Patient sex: F
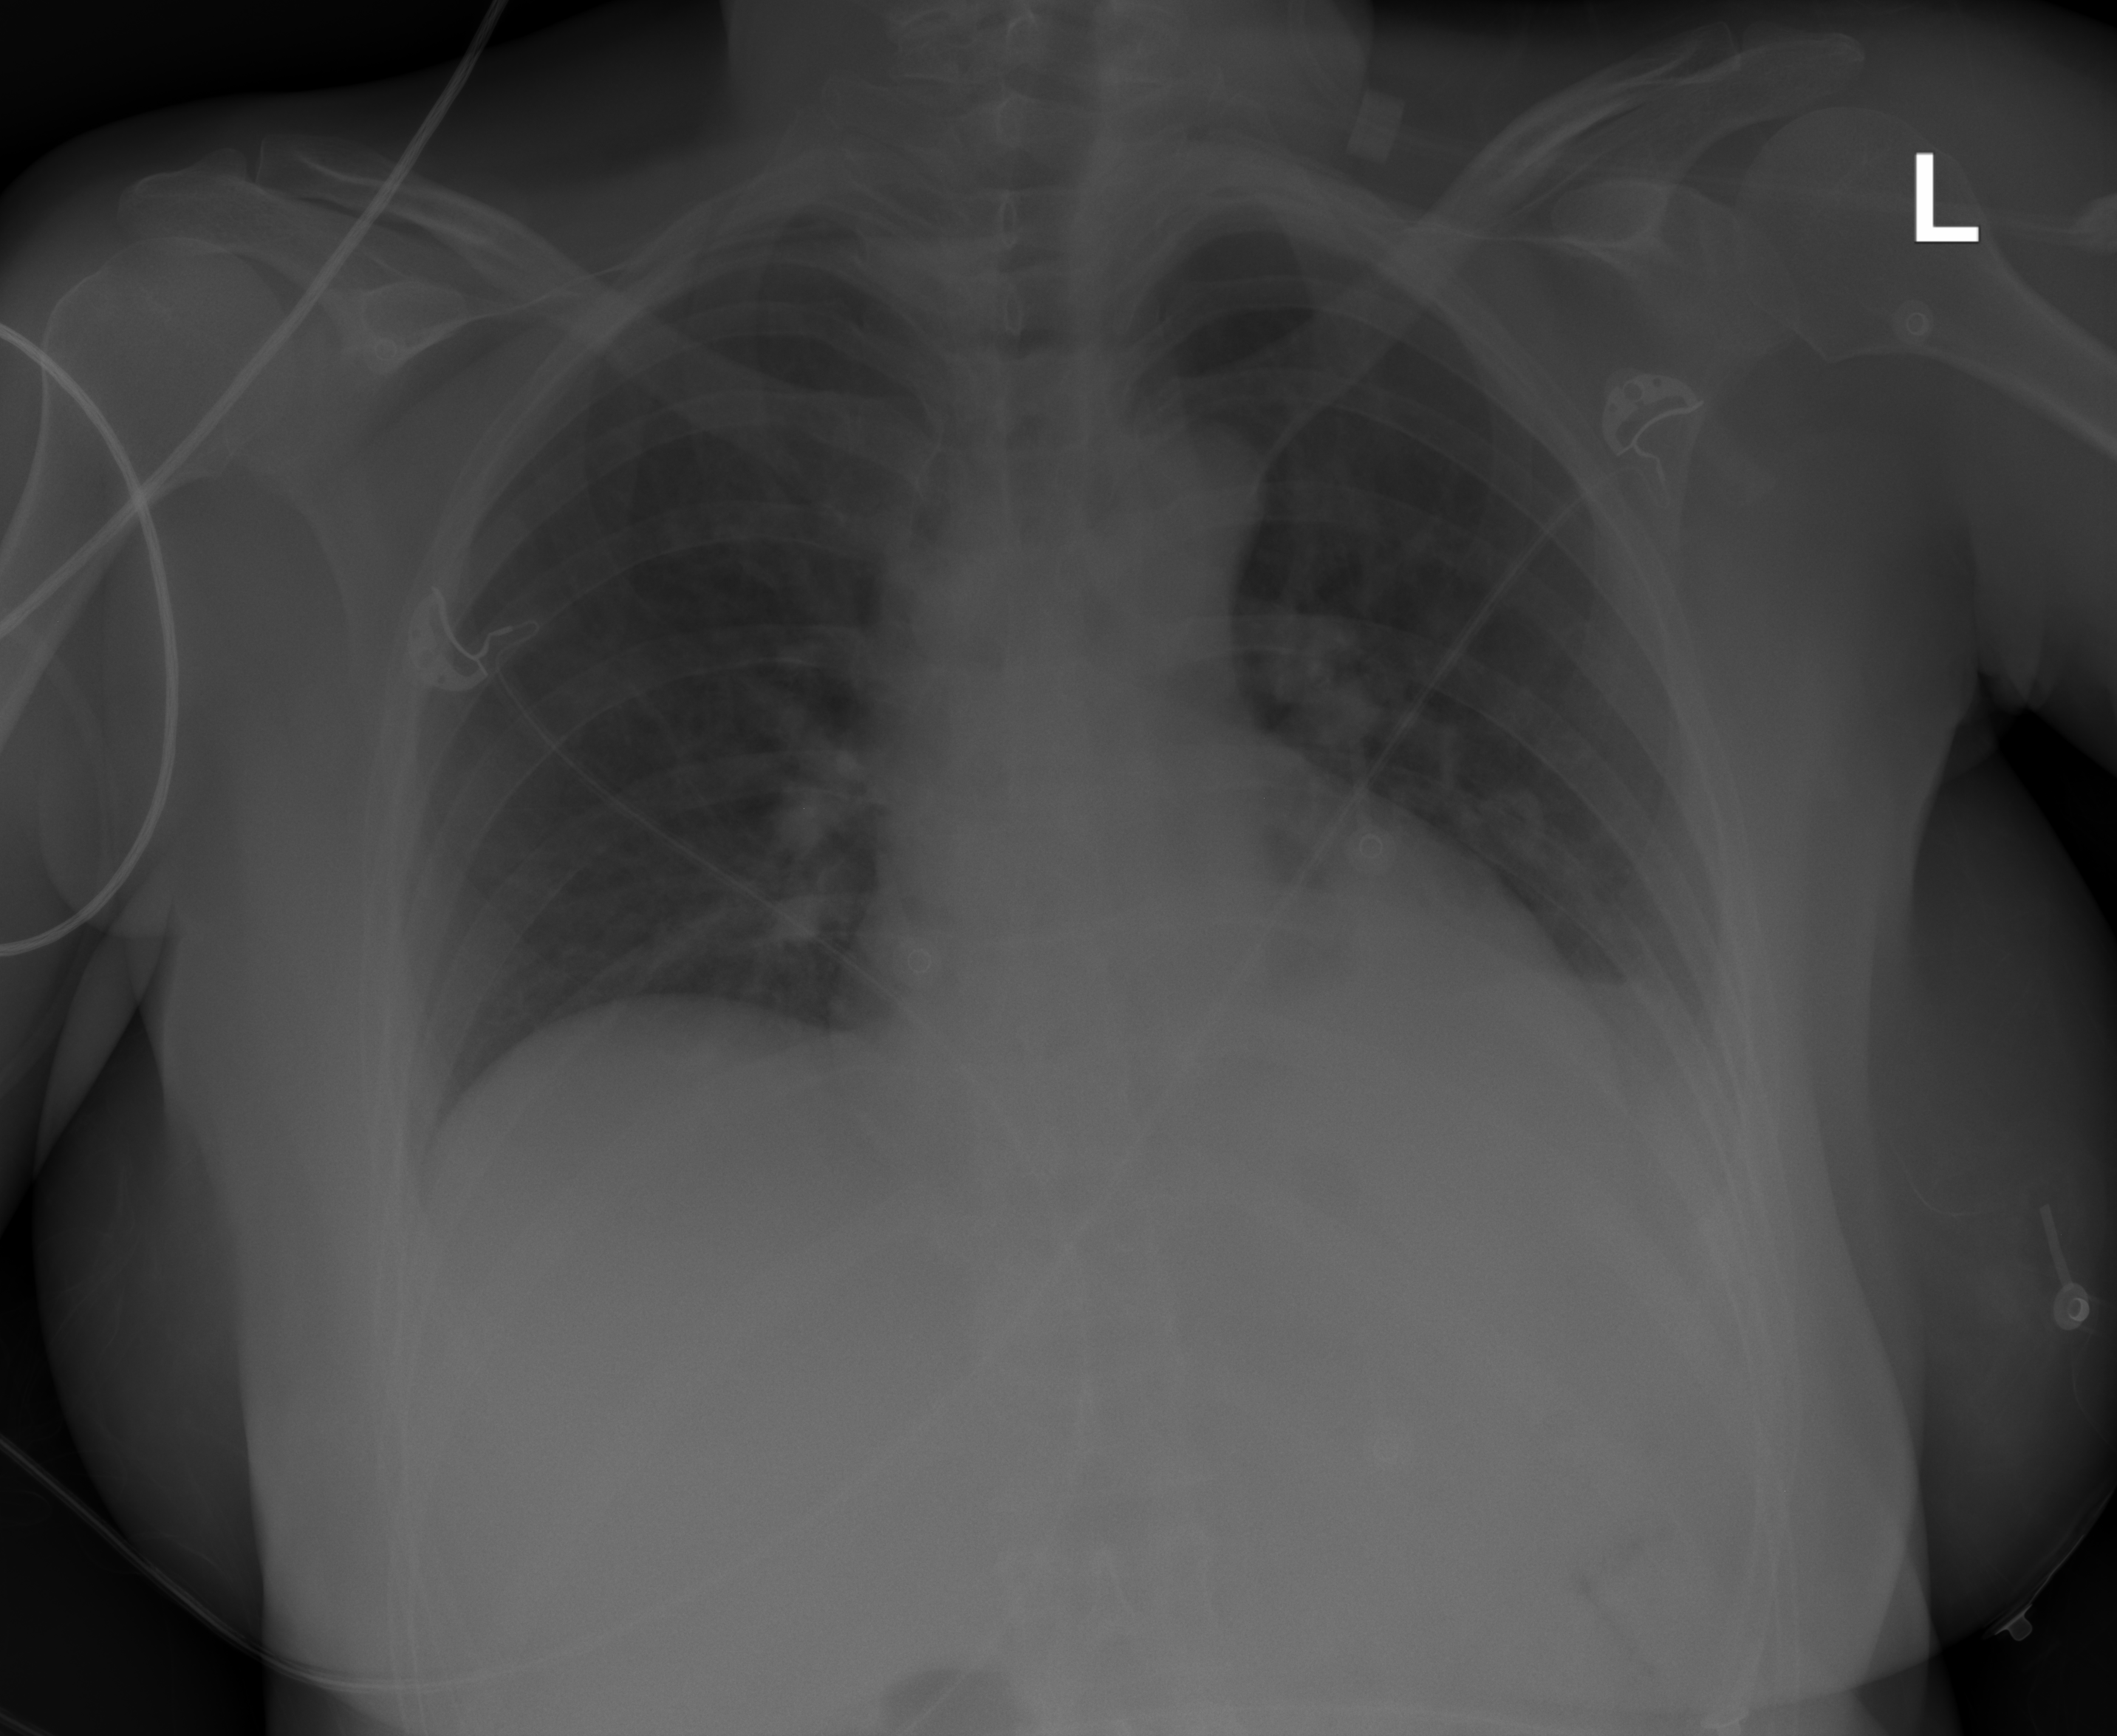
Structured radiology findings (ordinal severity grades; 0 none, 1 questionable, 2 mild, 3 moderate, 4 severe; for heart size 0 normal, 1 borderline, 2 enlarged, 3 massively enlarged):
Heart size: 0
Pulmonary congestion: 0
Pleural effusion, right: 0
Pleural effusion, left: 1
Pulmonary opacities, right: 0
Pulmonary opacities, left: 0
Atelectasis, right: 1
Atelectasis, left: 2